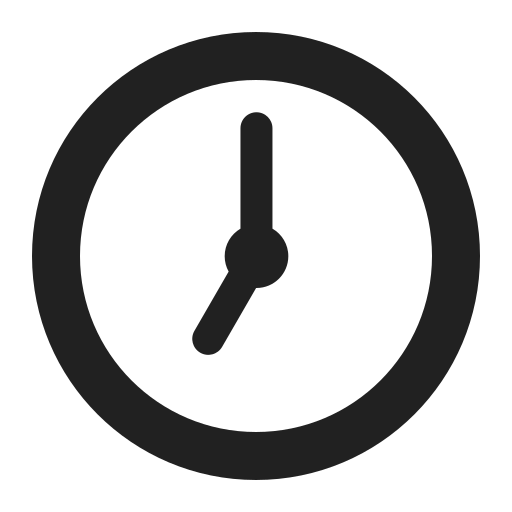
seven oclock high contrast